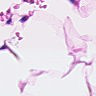
Metastatic tissue present: no